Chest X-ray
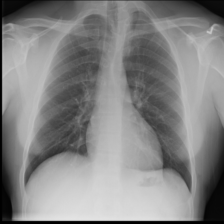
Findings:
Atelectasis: negative
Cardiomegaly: negative
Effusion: negative
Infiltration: negative
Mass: negative
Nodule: negative
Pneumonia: negative
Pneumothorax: negative
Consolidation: negative
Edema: negative
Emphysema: negative
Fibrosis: negative
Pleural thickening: negative
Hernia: negative